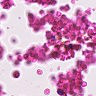
Metastatic tissue present: no